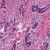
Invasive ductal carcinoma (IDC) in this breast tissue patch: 0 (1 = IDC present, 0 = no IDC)